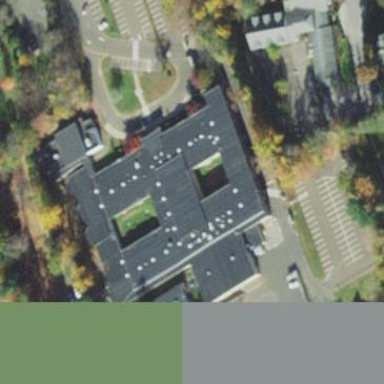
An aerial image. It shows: School.